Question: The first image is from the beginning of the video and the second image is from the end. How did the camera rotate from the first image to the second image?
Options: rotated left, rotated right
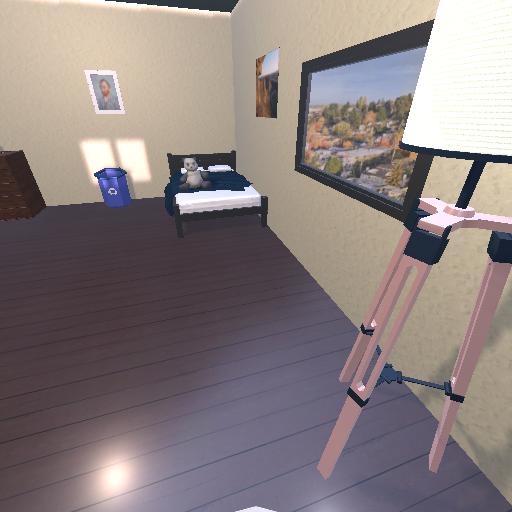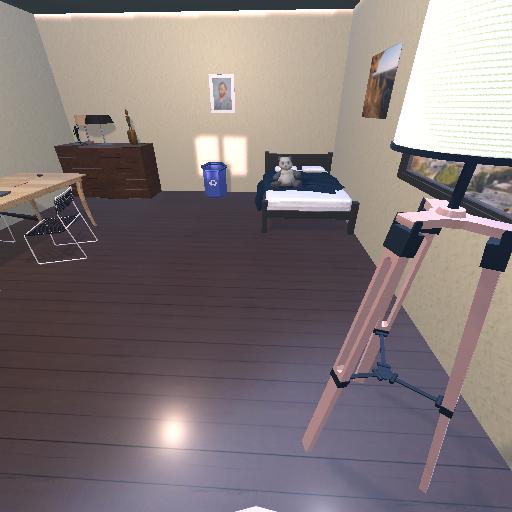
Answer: rotated left